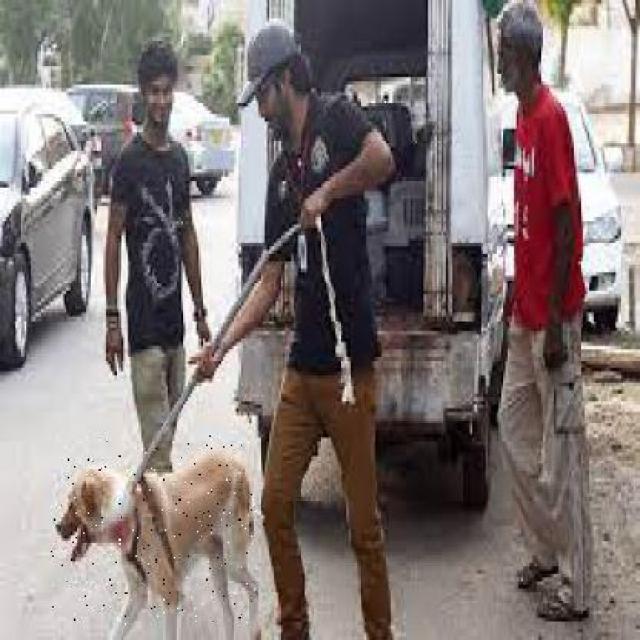
Healthy canine skin — no visible lesions, inflammation, or abnormalities. The skin and coat appear normal.